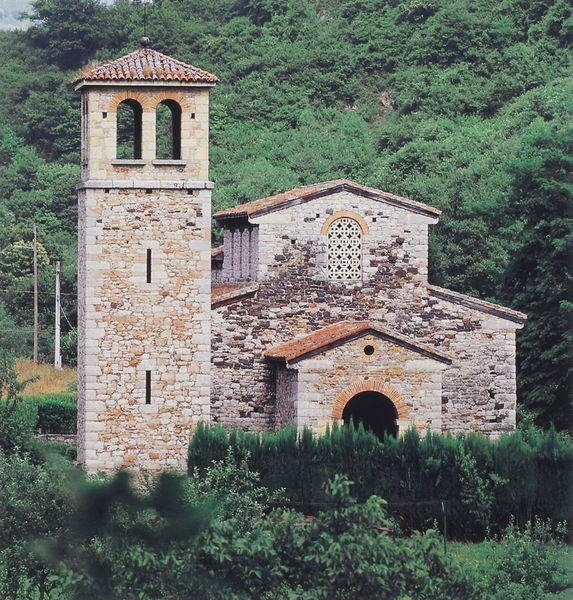
Titel: San Pedro de Nora
Standort: Las Regueras (EU - E - Asturien)
Schlagwörter: grün, kirchturm, landschaft, fenster, dach, gebäude, stein, steine, natur, einsam, kirche, land, wald, tondo, turm, bogen, italien, dorf, mauer, hecke, steinmauer, rundbogen, einfach, tor, foto, glockenturm, kloster, schlicht, arkaden, gemäuer, portal, kirchenschiff, fenstergitter, glocke, obergaden, seitenschiff, portikus, rundbögen, romanik, kapelle, viereckig, campanile, basilika, romanisch, vorhalle, nartex, oberlicht, toskanisch, italienisch, dörflich, abgelegen, feldsteine, thujen, westgotik